Field crop: tomato
Growth stage: 1
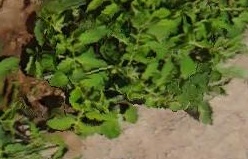
Species: tomato